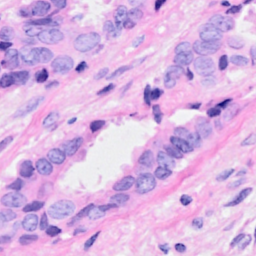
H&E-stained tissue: Breast